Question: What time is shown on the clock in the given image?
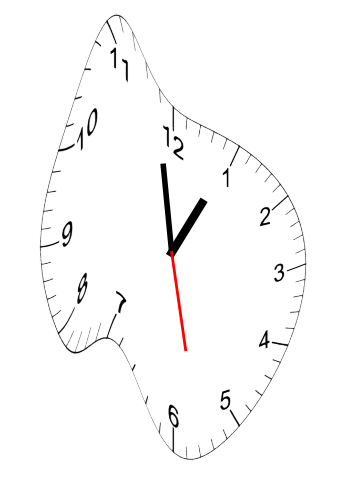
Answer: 12:58:28